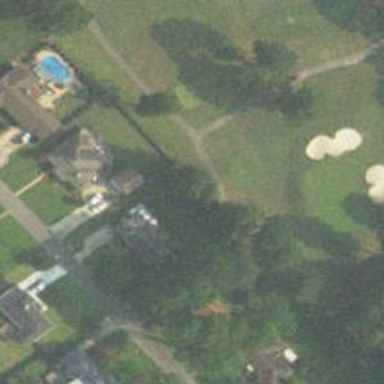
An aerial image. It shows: Path designated for golf carts.